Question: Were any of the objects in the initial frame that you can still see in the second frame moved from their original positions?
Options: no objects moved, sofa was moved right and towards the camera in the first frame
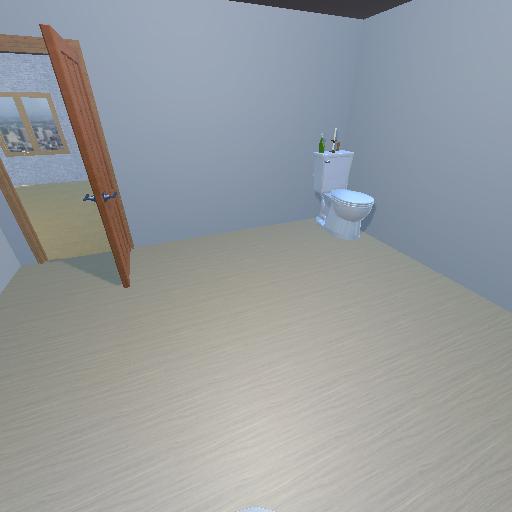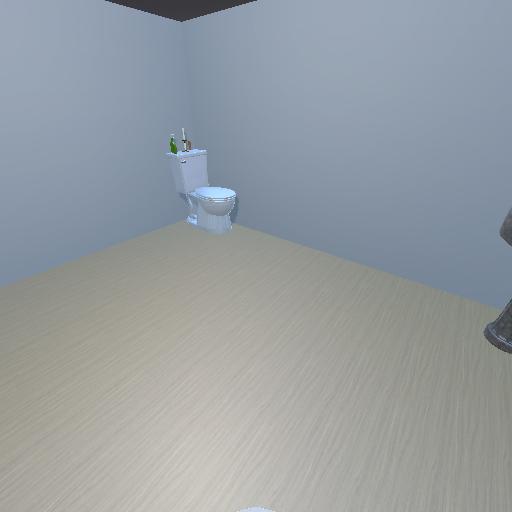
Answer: no objects moved